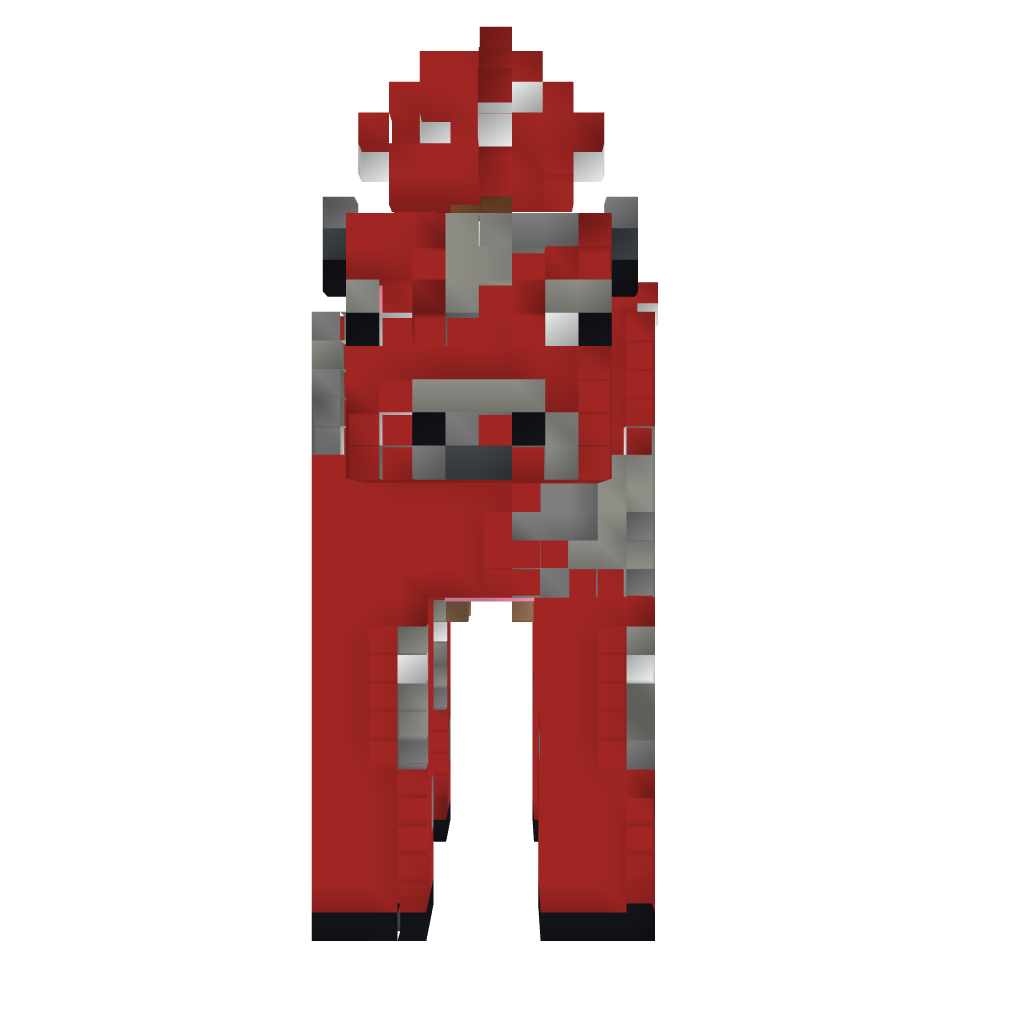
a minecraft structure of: Mooshroom